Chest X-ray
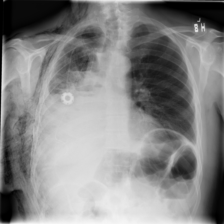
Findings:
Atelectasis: negative
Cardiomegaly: negative
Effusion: negative
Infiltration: negative
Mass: negative
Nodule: negative
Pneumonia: negative
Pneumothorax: negative
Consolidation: negative
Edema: negative
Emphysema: negative
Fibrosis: negative
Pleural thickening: negative
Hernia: negative